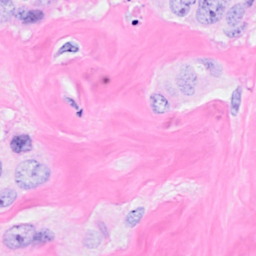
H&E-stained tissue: Breast